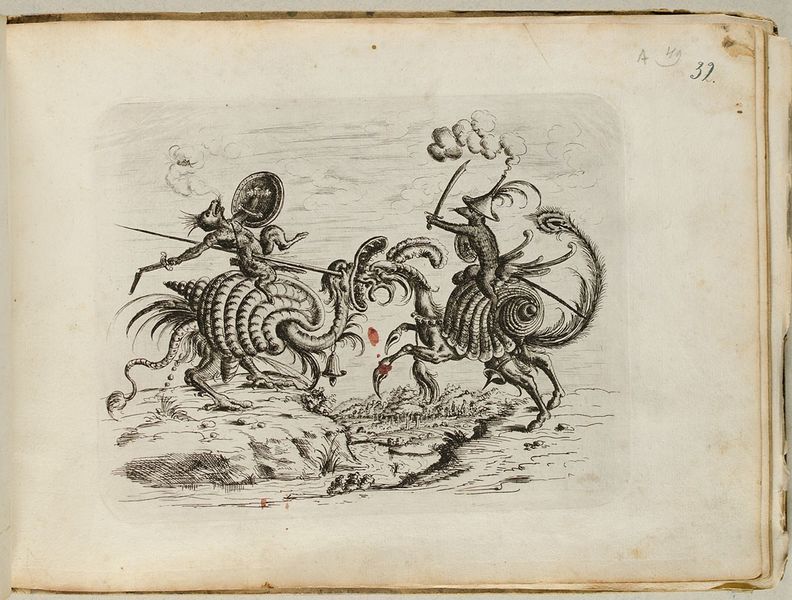
Titel: Zwei kämpfende groteske Figuren, Blatt aus dem 'Neuw Grotteßken Buch'
Künstler: Christoph Jamnitzer
Standort: Hamburg
Institution: Museum für Kunst und Gewerbe Hamburg
Schlagwörter: himmel, kampf, wolken, fluss, ufer, reiter, maus, reiten, papier, grafik, graphik, ornamente, fotografie, photographie, schild, druckgraphik, druckgrafik, radierung, schwert, säbel, gestalten, glocke, mystisch, fabelwesen, ungeheuer, monster, groteske, wasserzeichen, fabeltier, fabeltiere, zwitterwesen, monstrum, reiterbildnis, knorpelwerk, reproduktionen, druckerzeugnisse, ornamentstich, vorlageblätter